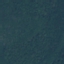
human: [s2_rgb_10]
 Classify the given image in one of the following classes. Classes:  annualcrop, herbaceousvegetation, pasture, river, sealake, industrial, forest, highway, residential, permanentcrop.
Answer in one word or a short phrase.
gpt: Forest